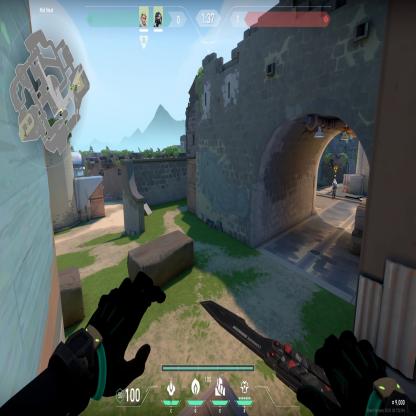
Label: teammate